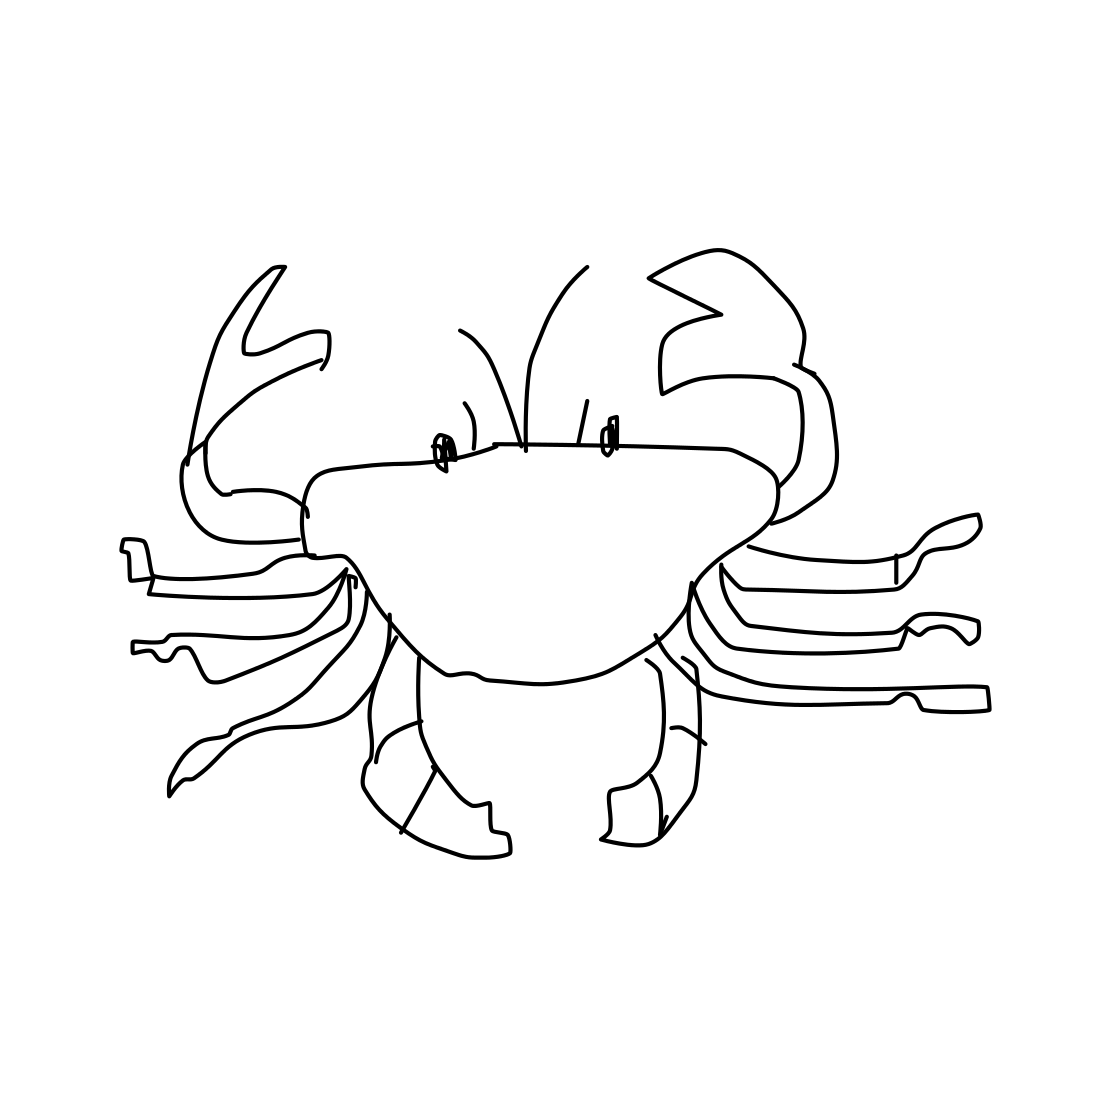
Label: crab